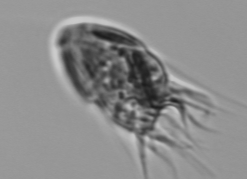
Label: Strombidium_morphotype1